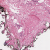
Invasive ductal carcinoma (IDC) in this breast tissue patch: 0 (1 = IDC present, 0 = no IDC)